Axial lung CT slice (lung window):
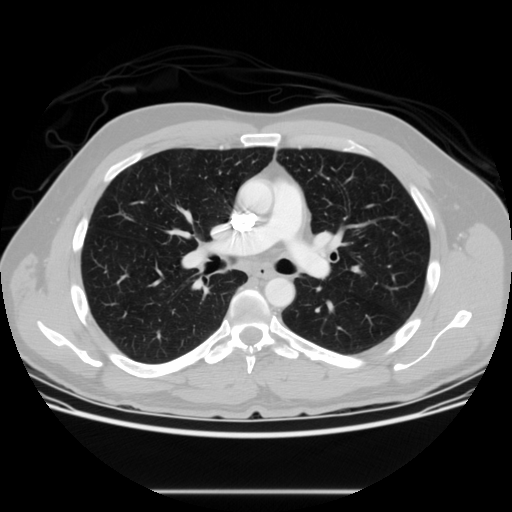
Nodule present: no